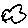
Label: cloud